Question: I'm a beginner in React native
I used <URL> for my example
but I have a problem with the Icon.
My App does not show the Icon
-

-
'''
/**
* Sample React Native App
* https://github.com/facebook/react-native
* @flow
*/
import React, { Component } from 'react';
import { AppRegistry } from 'react-native';
import { Container,Header,Content,Title,Badge,Tabs,Button,Icon} from 'native-base';
import Com_DetailCook from './component/Com_DetailCook';
class CookApp extends Component {
render() {
return (
<Container>
<Header>
<Button transparent>
<Icon name='ios-arrow-back' />
</Button>
<Title>CookApp</Title>
<Button transparent>
<Icon name='ios-menu' />
</Button>
</Header>
<Content>
<Com_DetailCook/>
</Content>
</Container>
);
}
}
AppRegistry.registerComponent('CookApp', () => CookApp);
'''
-
Thanks for any help!
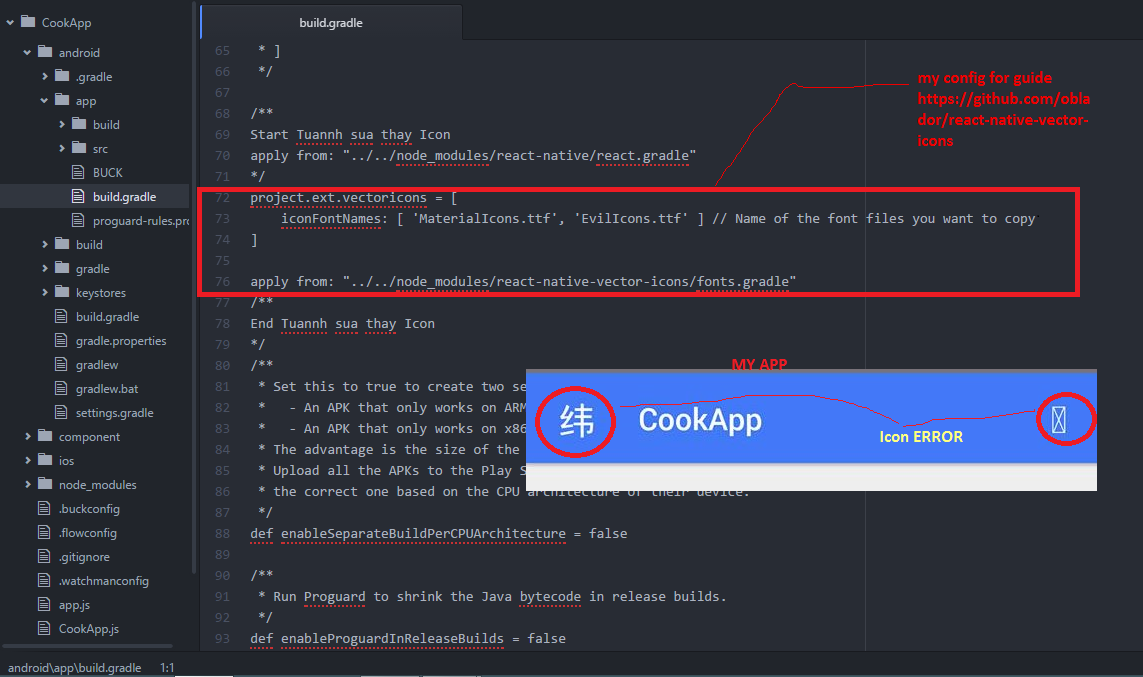
Answer: From what I've read on the issues of the react-native-vector-icons library. You need to install it manually sometimes the linking it's not working.
Take a look at this issues
- <URL>
For a guide to install it look at the docs here <URL>
Hope that help ;)